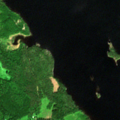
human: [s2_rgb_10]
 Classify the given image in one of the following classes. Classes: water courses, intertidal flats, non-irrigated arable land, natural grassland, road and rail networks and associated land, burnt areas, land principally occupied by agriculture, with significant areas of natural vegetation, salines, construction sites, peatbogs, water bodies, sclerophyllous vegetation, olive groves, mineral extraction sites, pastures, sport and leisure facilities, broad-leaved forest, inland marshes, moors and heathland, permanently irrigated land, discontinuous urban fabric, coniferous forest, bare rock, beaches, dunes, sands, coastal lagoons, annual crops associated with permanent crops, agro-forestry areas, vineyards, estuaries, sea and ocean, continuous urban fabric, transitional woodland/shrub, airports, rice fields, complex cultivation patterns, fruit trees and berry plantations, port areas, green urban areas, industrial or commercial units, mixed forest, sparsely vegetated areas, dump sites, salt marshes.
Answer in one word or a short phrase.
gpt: broad-leaved forest, coniferous forest, mixed forest, water bodies